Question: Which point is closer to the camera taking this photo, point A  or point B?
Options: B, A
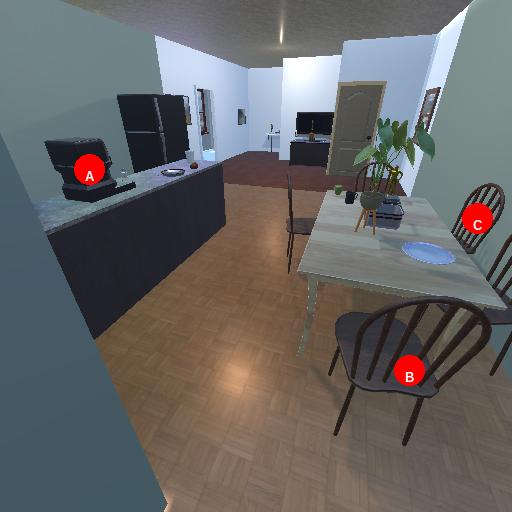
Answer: B